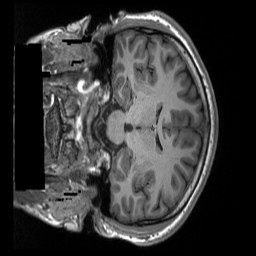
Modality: T1w
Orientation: coronal
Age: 23